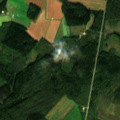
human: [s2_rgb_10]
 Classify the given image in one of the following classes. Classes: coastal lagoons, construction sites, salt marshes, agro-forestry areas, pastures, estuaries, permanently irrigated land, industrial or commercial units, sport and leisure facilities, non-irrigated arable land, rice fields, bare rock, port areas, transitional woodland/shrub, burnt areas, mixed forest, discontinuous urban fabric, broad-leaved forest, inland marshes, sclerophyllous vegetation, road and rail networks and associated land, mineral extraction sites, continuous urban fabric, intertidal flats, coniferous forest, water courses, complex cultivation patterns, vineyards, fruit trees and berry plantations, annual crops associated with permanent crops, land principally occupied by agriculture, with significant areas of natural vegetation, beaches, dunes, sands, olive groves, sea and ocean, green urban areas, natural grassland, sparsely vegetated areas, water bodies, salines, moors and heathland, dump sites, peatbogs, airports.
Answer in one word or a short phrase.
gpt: non-irrigated arable land, land principally occupied by agriculture, with significant areas of natural vegetation, coniferous forest, mixed forest, transitional woodland/shrub